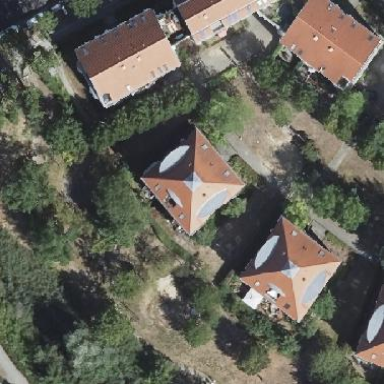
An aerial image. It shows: Apartments building with pyramidal roof.